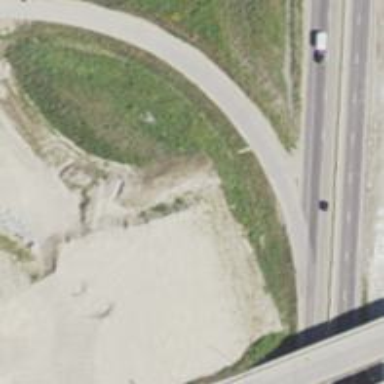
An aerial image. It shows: Primary highway.